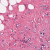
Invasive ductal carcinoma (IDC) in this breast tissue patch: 0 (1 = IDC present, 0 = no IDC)